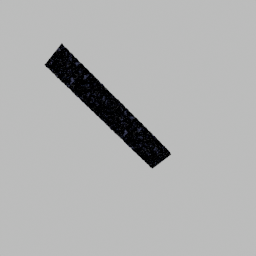
Label: architecture